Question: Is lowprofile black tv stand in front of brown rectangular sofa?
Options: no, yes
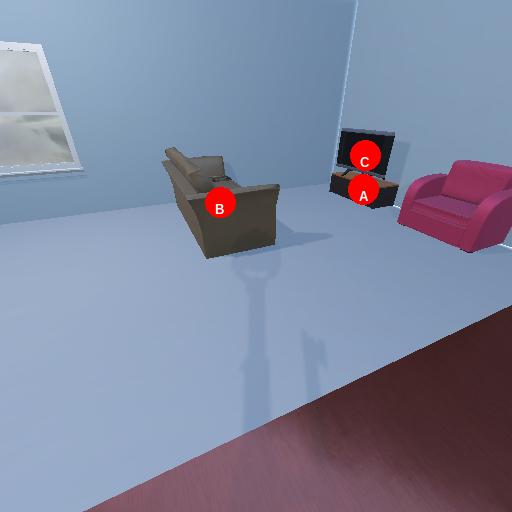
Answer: no